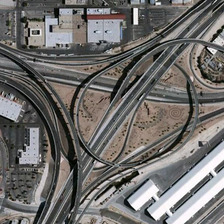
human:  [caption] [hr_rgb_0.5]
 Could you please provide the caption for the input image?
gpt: some buildings and barelands are near a viaduct .

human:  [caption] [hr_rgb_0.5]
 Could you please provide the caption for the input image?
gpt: some buildings and barelands are near a viaduct .

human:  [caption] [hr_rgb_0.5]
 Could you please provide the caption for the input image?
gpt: some buildings and barelands are near a viaduct .

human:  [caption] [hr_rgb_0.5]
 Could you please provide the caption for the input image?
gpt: some buildings and barelands are near a viaduct .

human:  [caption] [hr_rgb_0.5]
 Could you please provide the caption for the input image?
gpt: some buildings and barelands are near a viaduct .